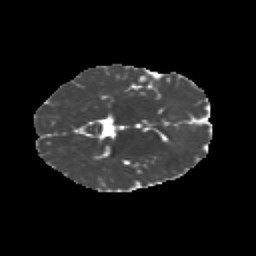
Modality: MD
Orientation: axial
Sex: female
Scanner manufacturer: siemens
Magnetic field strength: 3 T
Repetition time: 5 s
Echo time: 0.071 s